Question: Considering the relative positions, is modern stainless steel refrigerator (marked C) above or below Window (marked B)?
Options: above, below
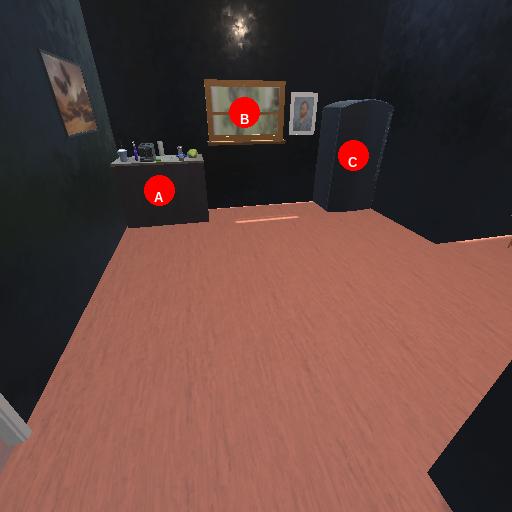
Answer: above